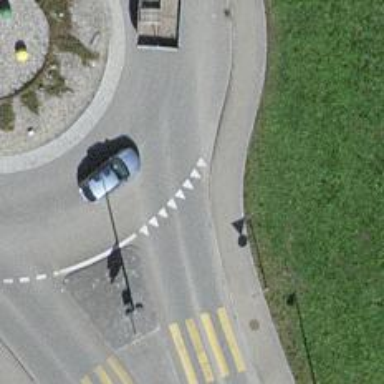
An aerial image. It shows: Primary road with asphalt surface.